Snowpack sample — Rabbit Ears Pass, Jackson County, Colorado, USA (12/17/25, 1:08 PM MST)
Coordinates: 40.387, -106.625
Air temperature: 34 °F
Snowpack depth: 46 cm
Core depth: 20 cm
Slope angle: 6°, slope face: 165°
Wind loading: medium
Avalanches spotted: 0
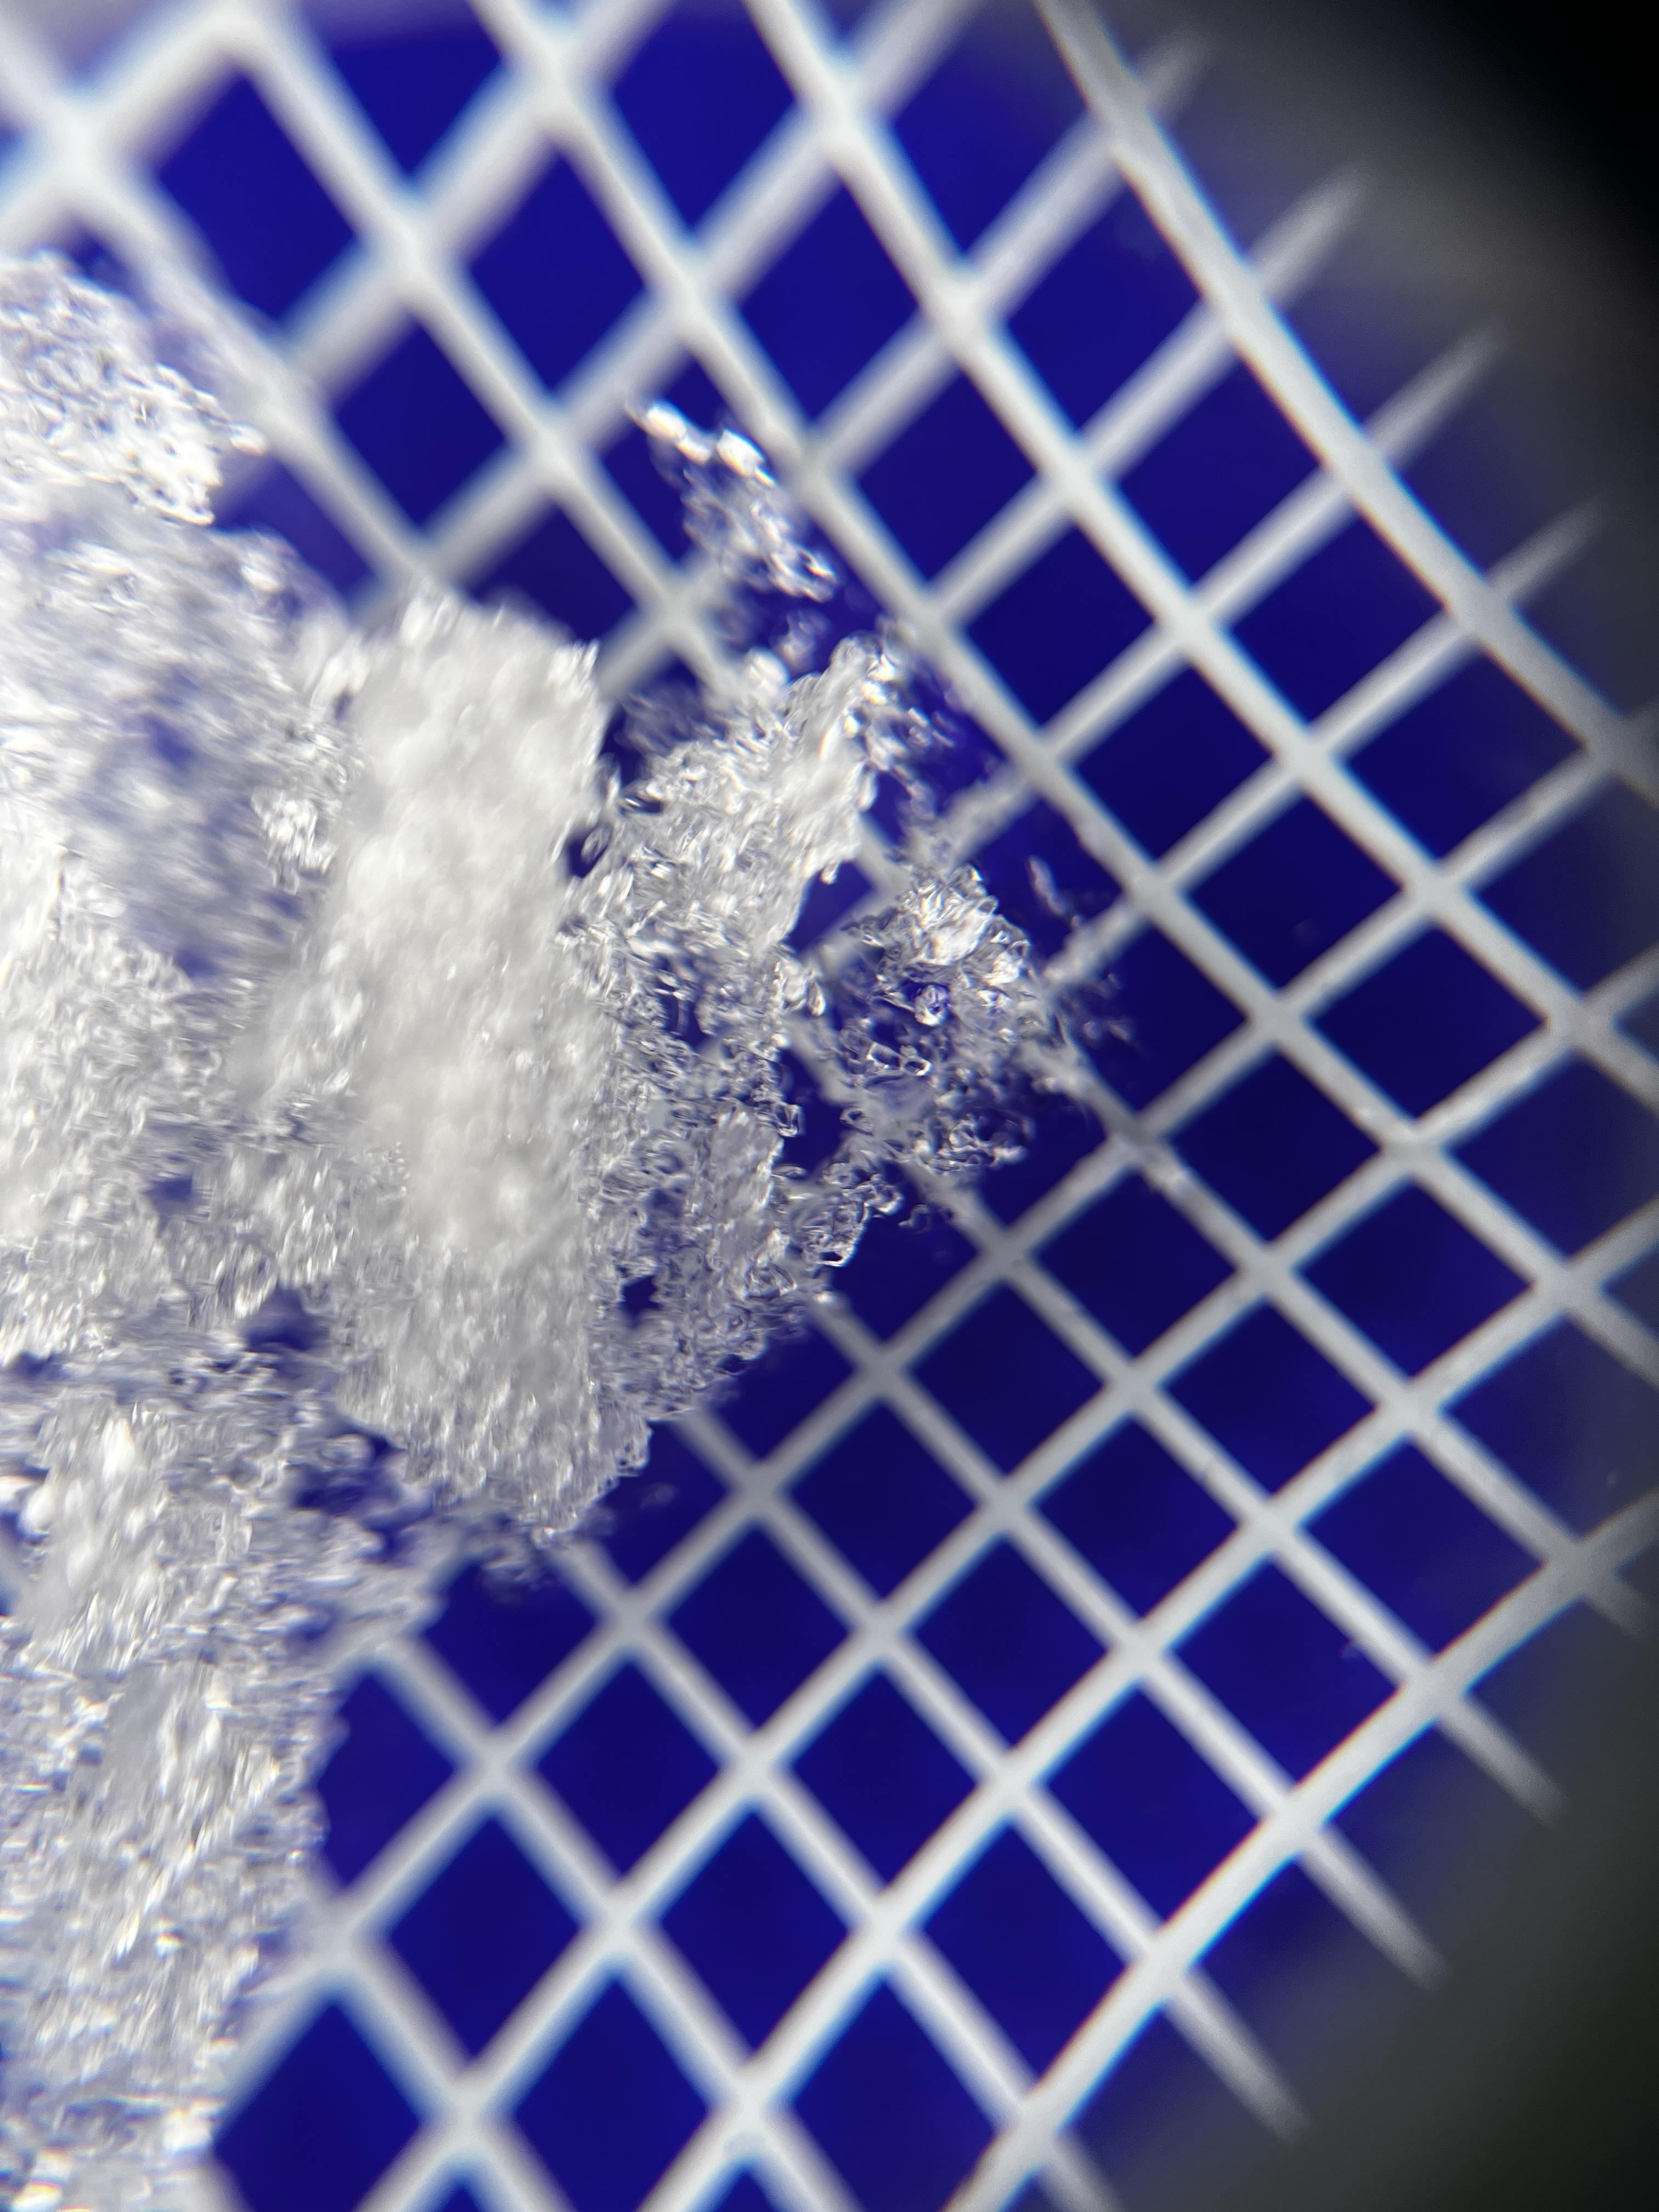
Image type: magnified_profile
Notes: No avalanches spotted nearby, although collected in a meadowy area with minimal risk on this face of the pass.